Field crop: maize
Growth stage: 1
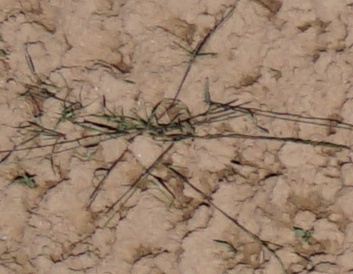
Species: lolium